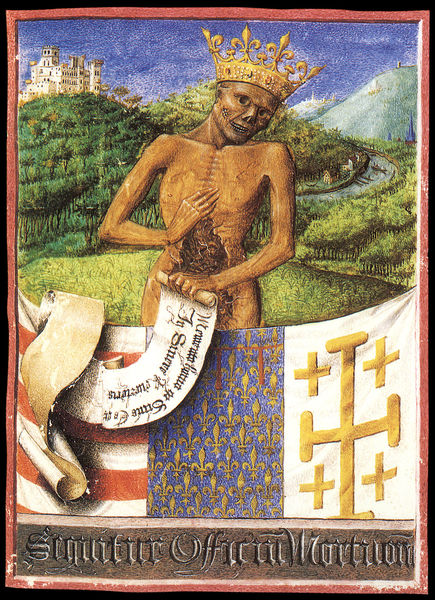
Titel: Stundenbuch von René von Anjou
Künstler: René von Anjou
Institution: London, British Library (BL)
Schlagwörter: berg, blau, fluss, grün, schloss, wiese, tod, tot, krone, fahne, könig, kreuz, lilie, leib, baume, schriftband